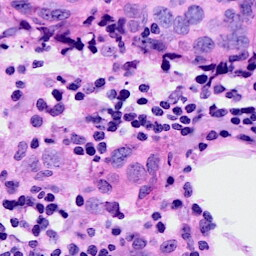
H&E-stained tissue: Breast